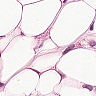
Metastatic tissue present: yes